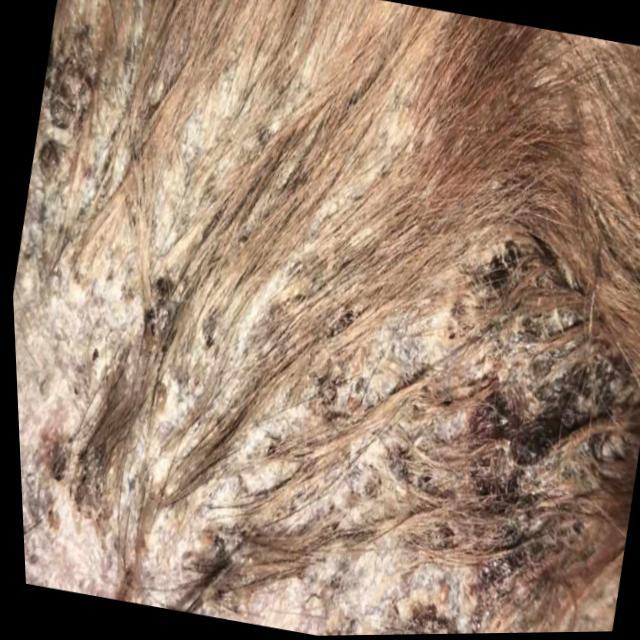
Canine demodicosis (Demodex mange) — caused by Demodex canis mites. Presents with alopecia, follicular papules, pustules, and comedones. Often localized on face and forelimbs.